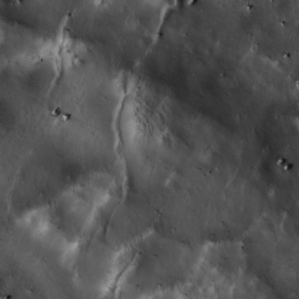
Label: non_frost